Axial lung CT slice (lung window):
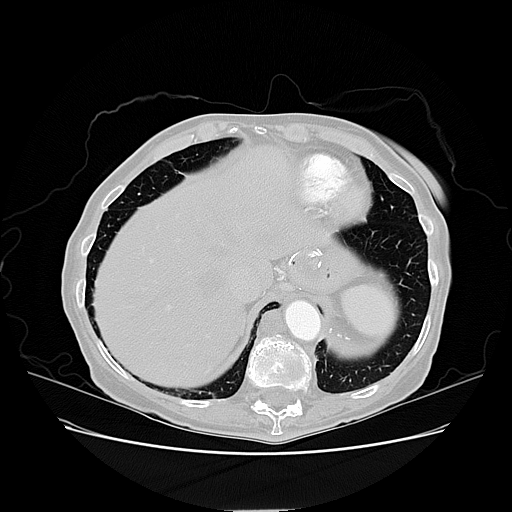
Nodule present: no